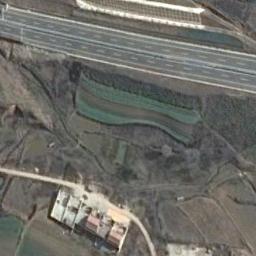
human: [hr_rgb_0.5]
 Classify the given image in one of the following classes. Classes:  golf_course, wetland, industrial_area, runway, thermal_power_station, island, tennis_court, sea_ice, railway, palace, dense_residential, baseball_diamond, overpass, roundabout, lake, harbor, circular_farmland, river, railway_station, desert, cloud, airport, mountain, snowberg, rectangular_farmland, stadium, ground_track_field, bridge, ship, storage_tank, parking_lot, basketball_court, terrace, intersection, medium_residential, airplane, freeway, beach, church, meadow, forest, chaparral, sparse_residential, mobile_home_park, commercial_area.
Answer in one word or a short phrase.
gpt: freeway